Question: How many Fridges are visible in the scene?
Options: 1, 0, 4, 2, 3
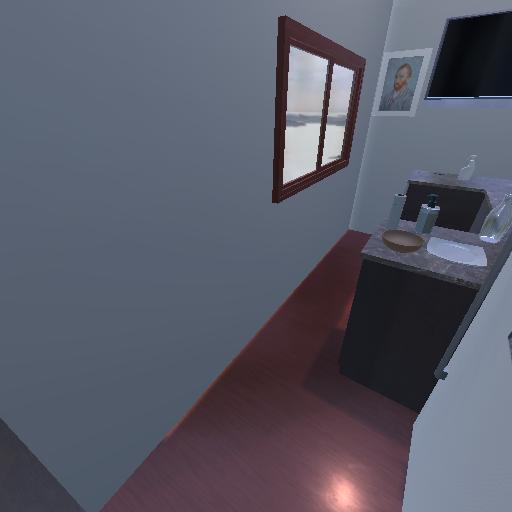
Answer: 1